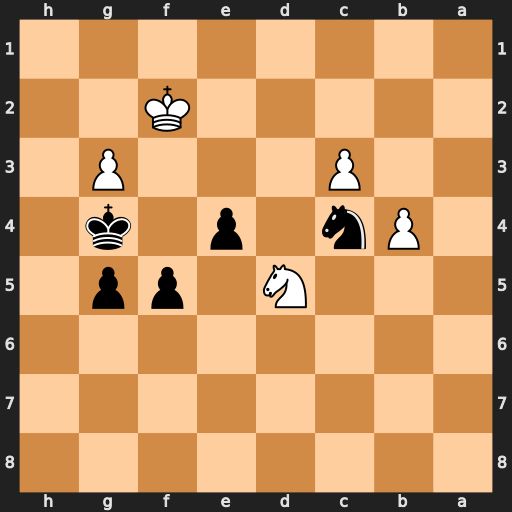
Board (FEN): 8/8/8/3N1pp1/1Pn1p1k1/2P3P1/5K2/8
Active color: b
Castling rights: -
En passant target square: -
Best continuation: e3+ Kg2 f4 gxf4 gxf4